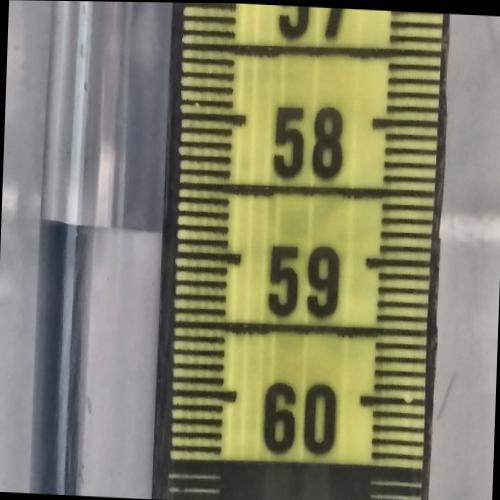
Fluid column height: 58.8 cm